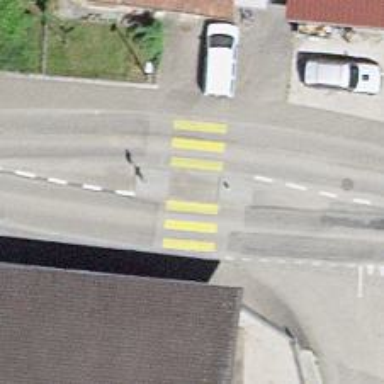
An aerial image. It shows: Uncontrolled crossing with zebra marking and crossing island.